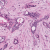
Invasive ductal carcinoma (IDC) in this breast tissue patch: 1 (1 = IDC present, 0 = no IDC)